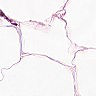
Metastatic tissue present: no